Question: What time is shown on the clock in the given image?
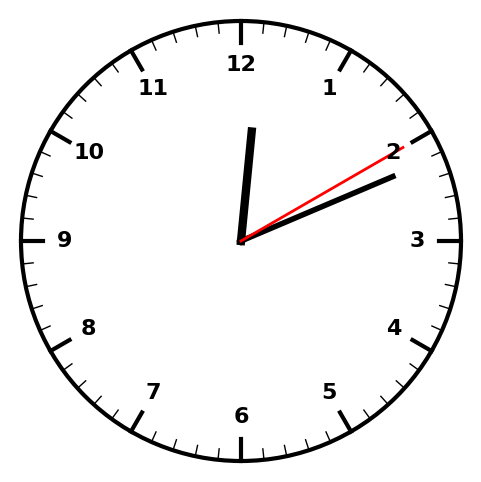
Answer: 12:11:10